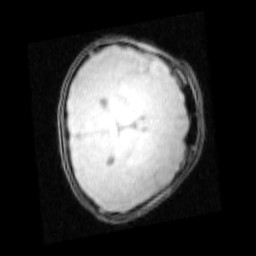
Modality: PDw
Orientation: axial
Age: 14
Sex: male
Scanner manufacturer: siemens
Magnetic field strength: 3 T
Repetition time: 0.25 s
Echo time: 0.00103 s